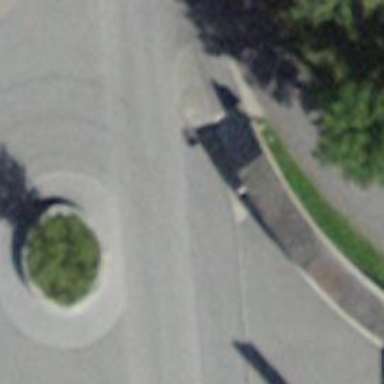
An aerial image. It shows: Bus stop with shelter. It is platform for public transport.